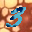
Label: 3